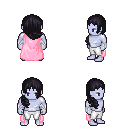
a pixel art fantasy rpg character, male body template, dark elf, purple skin, pink cape, white pants, raven right-swept hairstyle, white cloth bandages, four views (front, back, left, right), 2x2 character sprite sheet, small pixel art, hard edges, no anti-aliasing